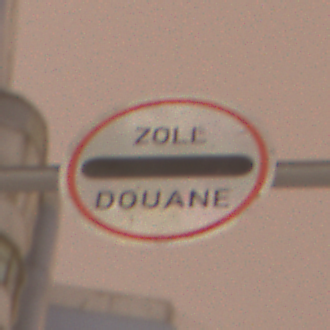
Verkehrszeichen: Zollstelle
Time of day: Night
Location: Outdoor (Urban)
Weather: Overcast
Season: Winter
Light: Artificial